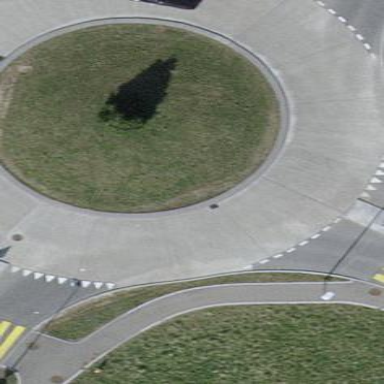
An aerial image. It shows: Secondary road made of asphalt leading to roundabout.